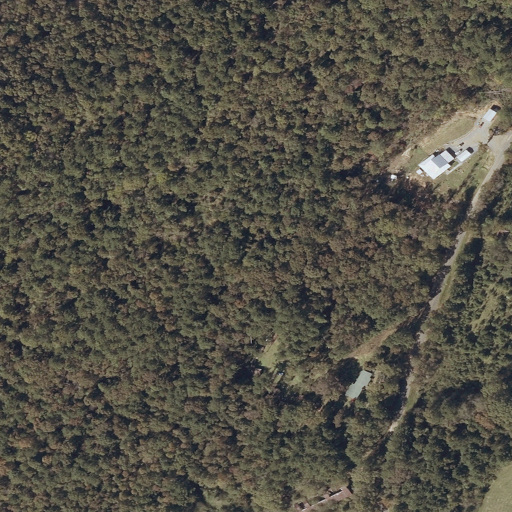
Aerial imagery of mountain in Alabama named Glover Mountain containing deciduous forest, mixed forest, open development, pasture, evergreen forest, and low intensity development